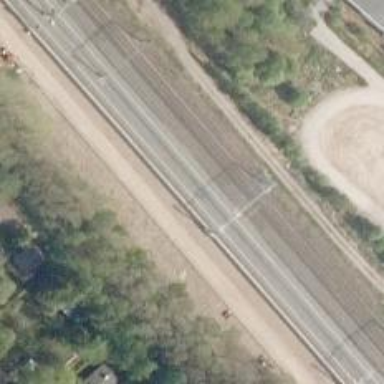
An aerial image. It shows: Continuous rail railway with electrified contact line.